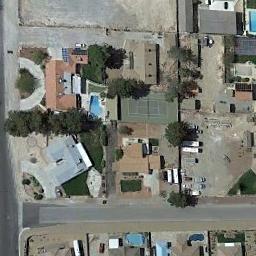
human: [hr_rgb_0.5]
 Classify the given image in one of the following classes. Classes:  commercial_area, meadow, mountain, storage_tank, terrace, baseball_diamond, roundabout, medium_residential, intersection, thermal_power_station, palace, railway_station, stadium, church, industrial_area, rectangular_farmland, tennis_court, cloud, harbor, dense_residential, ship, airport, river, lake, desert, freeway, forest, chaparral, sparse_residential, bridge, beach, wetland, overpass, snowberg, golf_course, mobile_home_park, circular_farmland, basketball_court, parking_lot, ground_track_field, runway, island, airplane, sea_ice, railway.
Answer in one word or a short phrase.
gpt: tennis_court